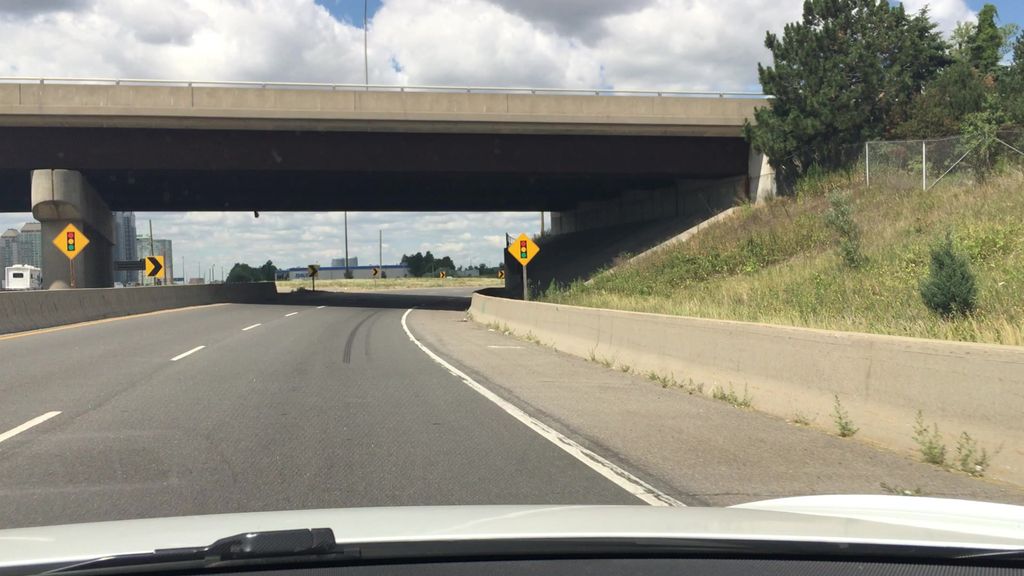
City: toronto